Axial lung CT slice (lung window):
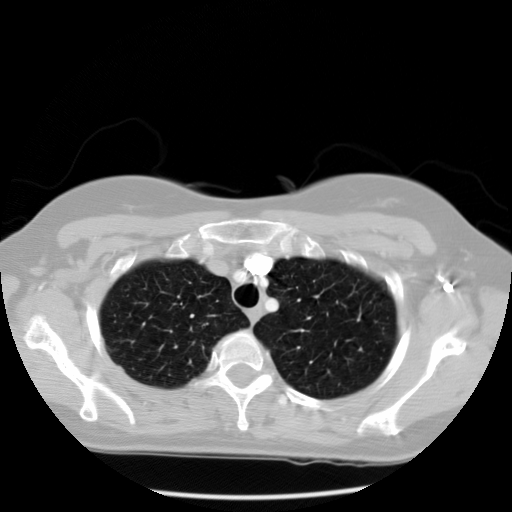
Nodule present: no